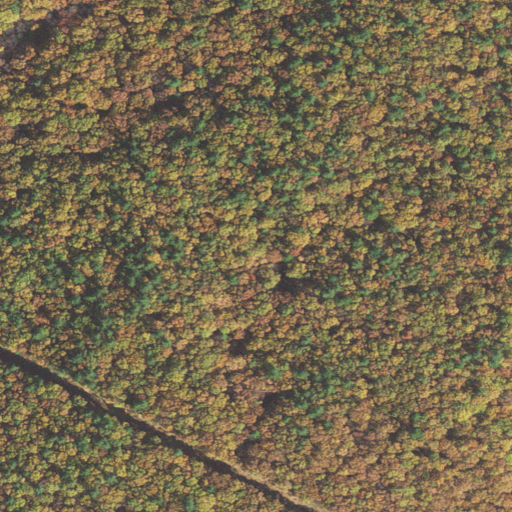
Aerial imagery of mountain in Massachusetts named Powder House Hill containing deciduous forest and mixed forest